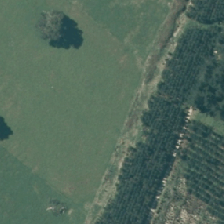
Land cover: shortrotation_cropland